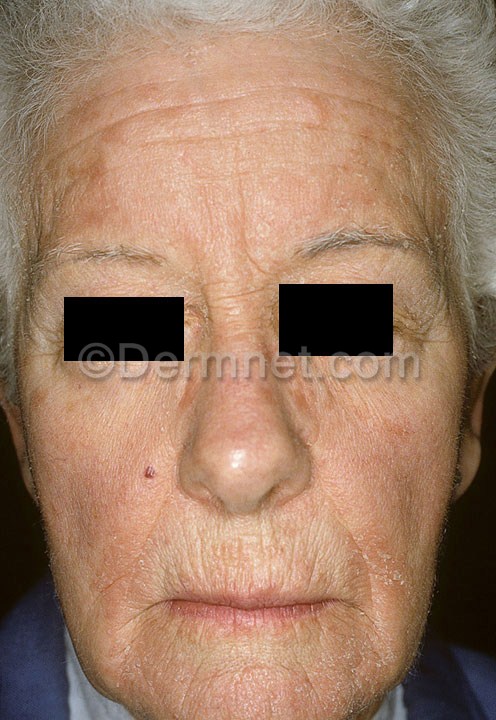
Disease: Psoriasis pictures Lichen Planus and related diseases